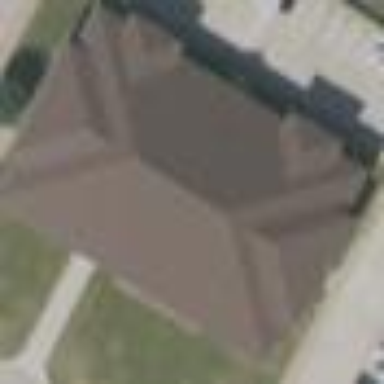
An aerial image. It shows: Commercial building with hipped roof shape.